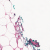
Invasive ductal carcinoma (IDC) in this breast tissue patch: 0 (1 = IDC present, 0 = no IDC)